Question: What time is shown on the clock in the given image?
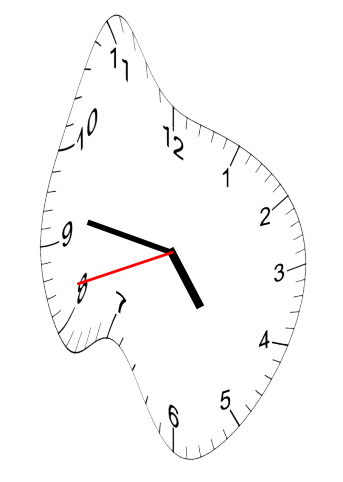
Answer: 04:46:42